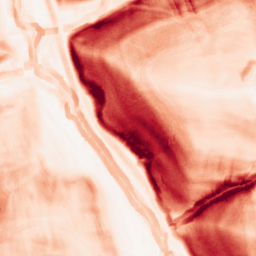
Category: morphological
Decomposition family: morphological_gradient
Decomposition parameters: size: 7
shape: square
Upsampling method: bspline
Upsampling parameters: scale: 2
Upsampling scale: 2